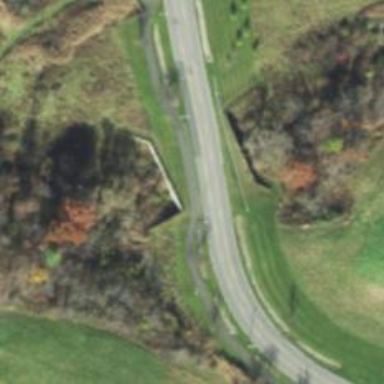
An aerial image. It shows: Culvert tunnel.